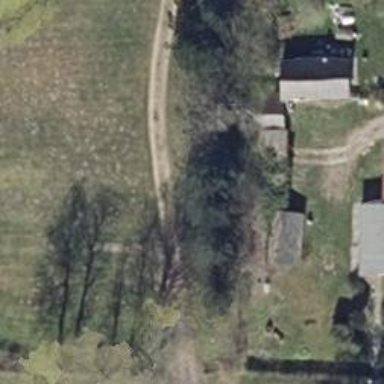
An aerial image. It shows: Driveway track with grass surface of grade 4 quality.